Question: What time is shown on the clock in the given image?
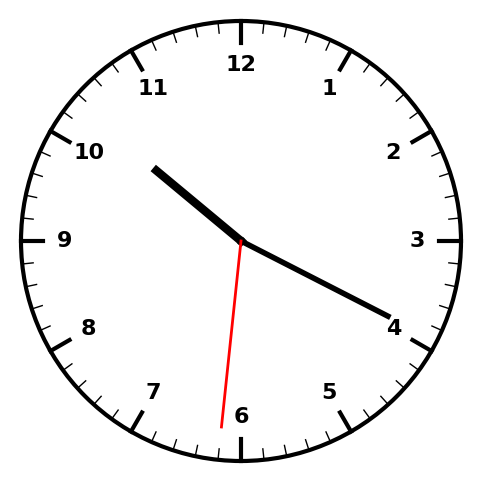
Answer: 10:19:31